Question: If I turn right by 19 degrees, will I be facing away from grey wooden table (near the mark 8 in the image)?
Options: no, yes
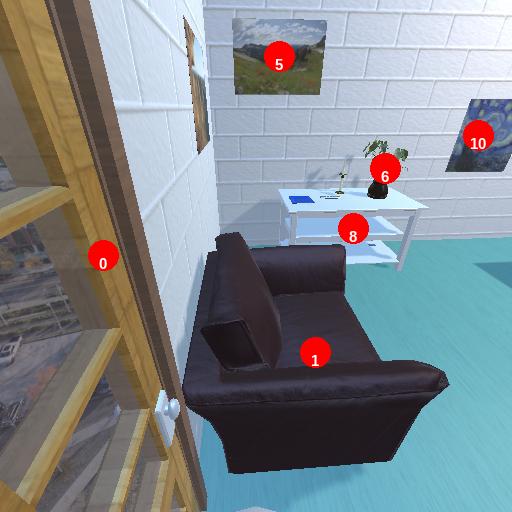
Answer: no